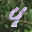
Label: 4